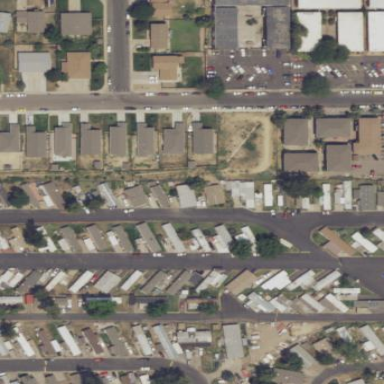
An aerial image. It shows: Residential area known as trailer park.